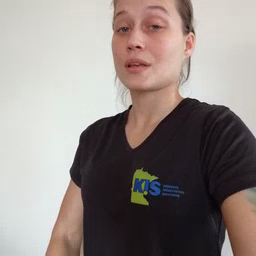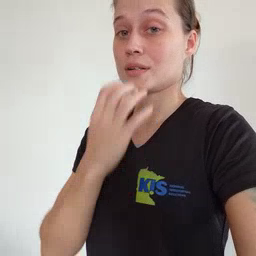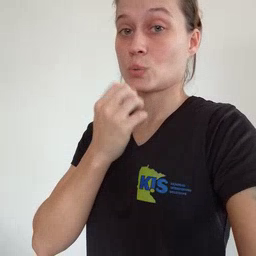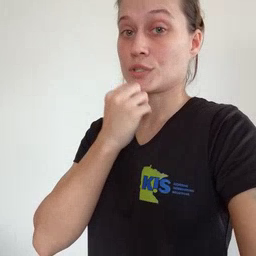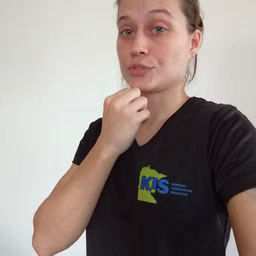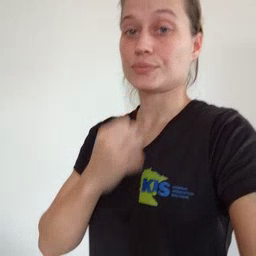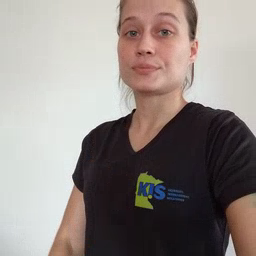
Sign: underwear